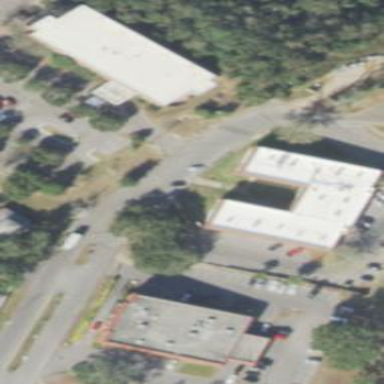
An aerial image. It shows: Commercial building.